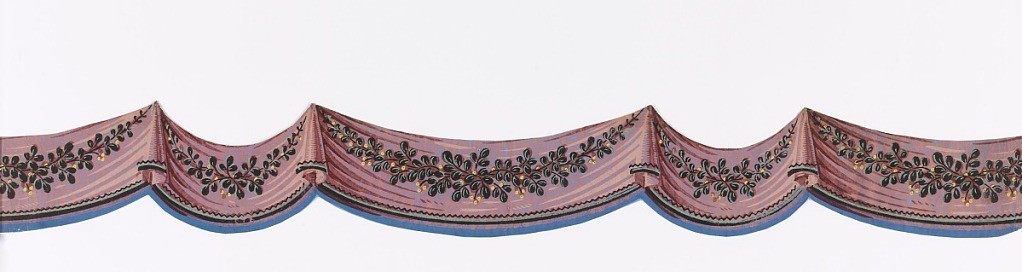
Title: Border
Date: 1820–30
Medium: Block-printed on paper
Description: Ornamental border cut in scallops, following contours of simulated drapery valance of pink material with border in green, blue and black, enriched across face with sprays of mistletoe in green, black and yellow. Printed on blue ground.